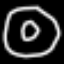
Label: donut